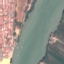
Label: River